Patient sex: F
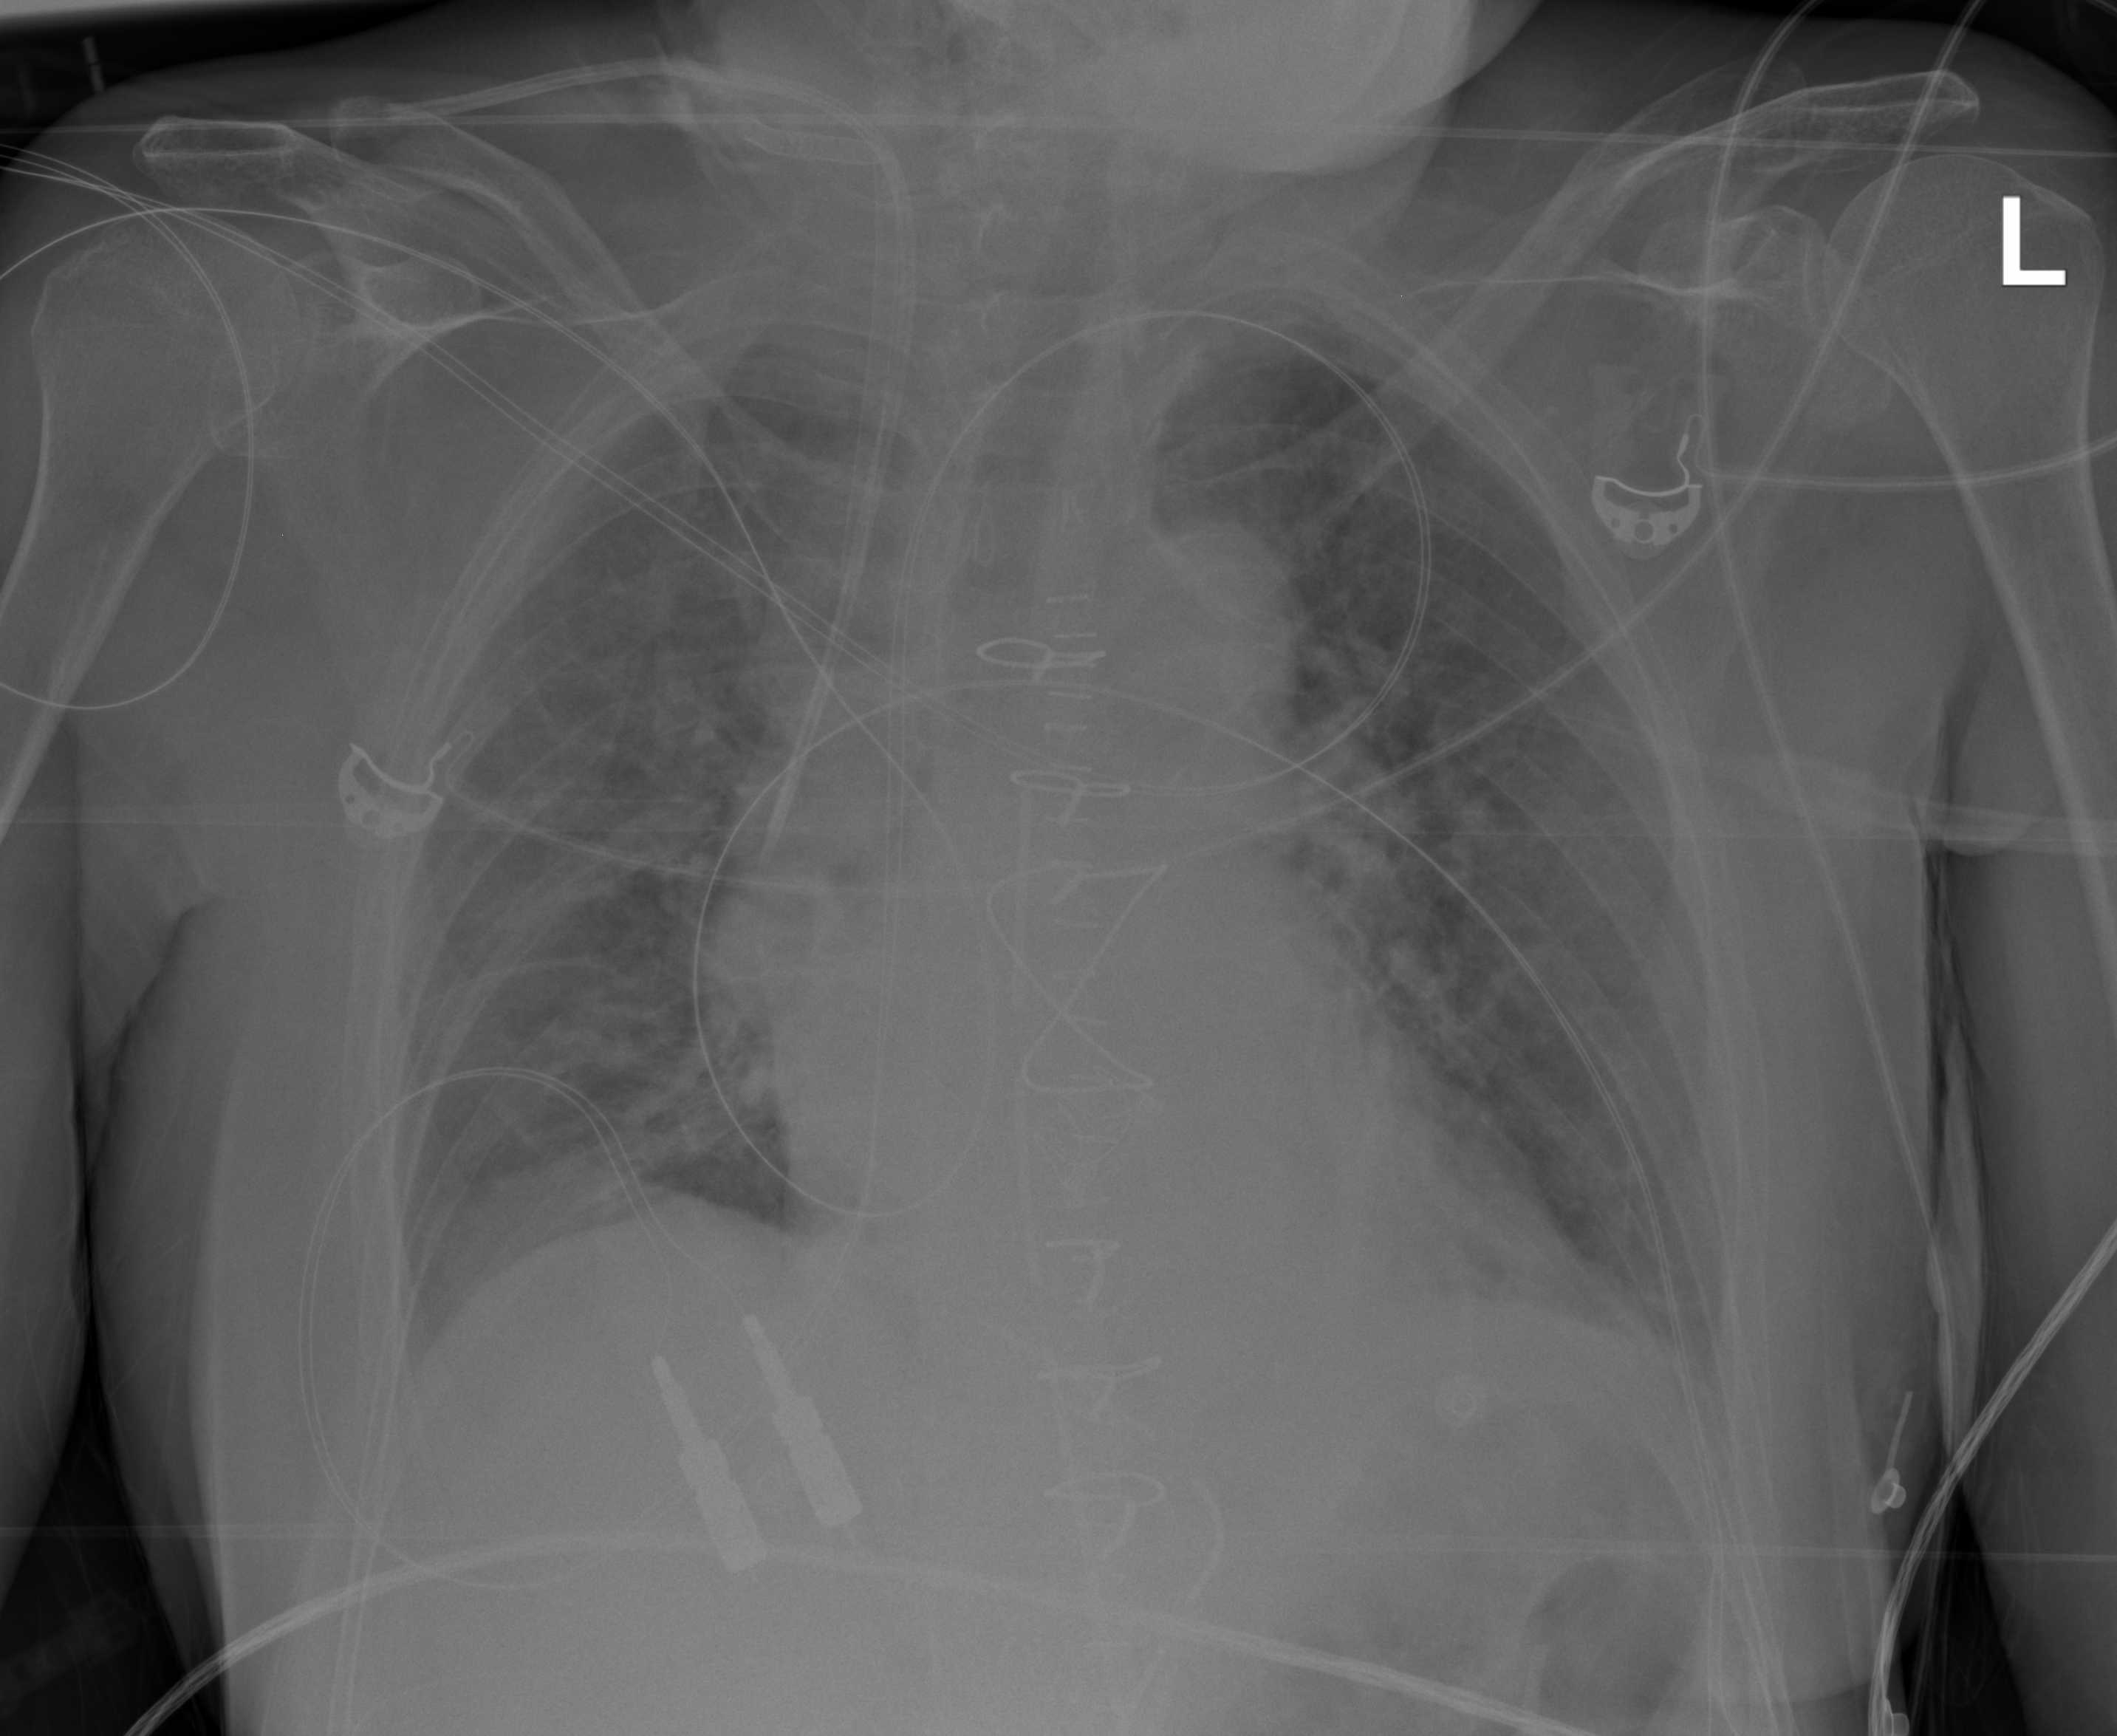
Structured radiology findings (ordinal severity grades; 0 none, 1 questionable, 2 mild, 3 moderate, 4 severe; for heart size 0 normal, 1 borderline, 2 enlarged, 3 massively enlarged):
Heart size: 0
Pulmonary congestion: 2
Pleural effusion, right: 0
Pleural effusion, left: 0
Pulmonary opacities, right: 2
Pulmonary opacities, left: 2
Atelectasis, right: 2
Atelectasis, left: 2